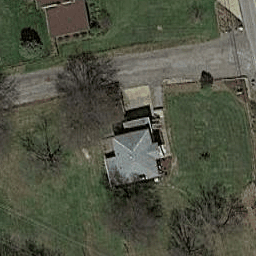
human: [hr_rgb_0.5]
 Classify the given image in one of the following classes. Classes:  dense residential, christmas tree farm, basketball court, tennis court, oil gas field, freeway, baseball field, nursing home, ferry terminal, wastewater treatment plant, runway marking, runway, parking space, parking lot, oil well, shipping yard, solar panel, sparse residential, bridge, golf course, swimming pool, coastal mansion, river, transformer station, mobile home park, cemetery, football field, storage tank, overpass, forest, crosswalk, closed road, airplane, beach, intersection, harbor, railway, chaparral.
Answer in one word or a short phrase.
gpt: sparse residential